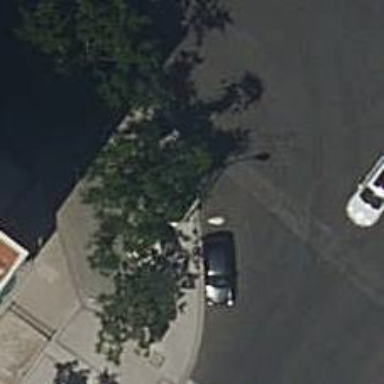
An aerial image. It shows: Taxi stand.